Question:
The code that I wrote is :
'''
figure
hold on
axis equal
axis([0 20 0 10])
for k = 1:9
plot([k(k+1) k(k+2)],[9 1])
end
'''
What I tried doing is indexing but I am not sure if this is valid in for loops.
I need help in xdata of the plot such that in first iteration the coordinates will be [k k+1] then in 2nd iteration, the coordinates will be [k+1 k+2], 3rd would be [k+2 k+3] and so on.
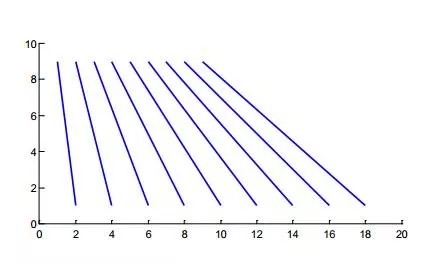
Answer: I think this is what you want:
'''
figure
for k=1:9
plot([2*k-1 2*k],[9 1])
hold on
end
axis([0 20 0 10])
axis equal
'''